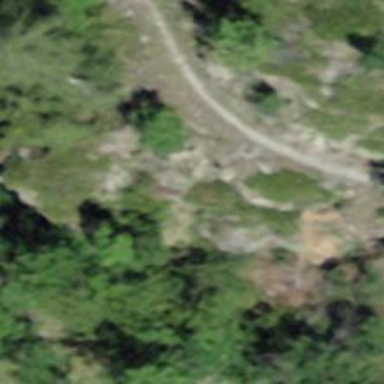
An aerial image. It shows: Dirt path.